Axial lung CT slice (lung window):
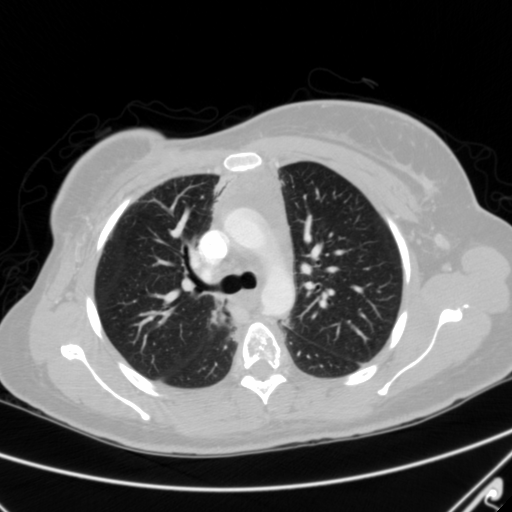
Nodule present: no